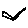
Label: bird